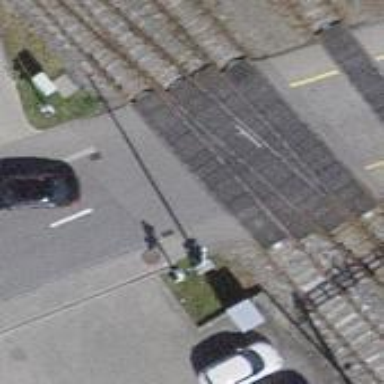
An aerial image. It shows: Single-track electrified railway siding with contact line.